Current action and preconditions to check: path_clear

Your task: For each precondition in the list above, predict whether it will hold at this action.

Consider the current scene as observed from the mobile robot's camera, and analyze the predicted future states of all dynamic agents (e.g., people, animals, vehicles, or any moving entities) within the NEXT SECOND.

IMPORTANT: Only answer "very likely" if you are absolutely certain—based on strong, clear evidence—that a dynamic agent will violate the precondition in the predicted future state. Do NOT answer "very likely" for unlikely, ambiguous, or low-probability risks.

Ask yourself for each precondition: Is there a high probability, with clear and convincing evidence, that the predicted future states of any dynamic agent will interfere with the predicted future state of the currently executing action within the NEXT SECOND, causing that precondition to fail?

Assess the risk level based on these predictions. Use "likely" or "very likely" if motions create a clear risk of interference.

Use "neutral" or "improbable" if agents are nearby but their predicted paths are clearly diverging or non-conflicting.

Failure Risk Categories: "very improbable", "improbable", "neutral", "likely", "very likely"

Answer Format: Output ONLY the probability_of_failure value from these categories: "very improbable", "improbable", "neutral", "likely", "very likely"

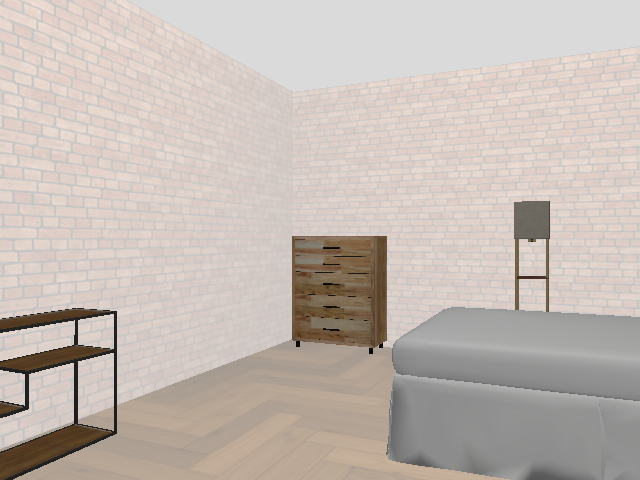

Answer: very improbable